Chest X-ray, AP view. Patient: 21 years old, sex M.
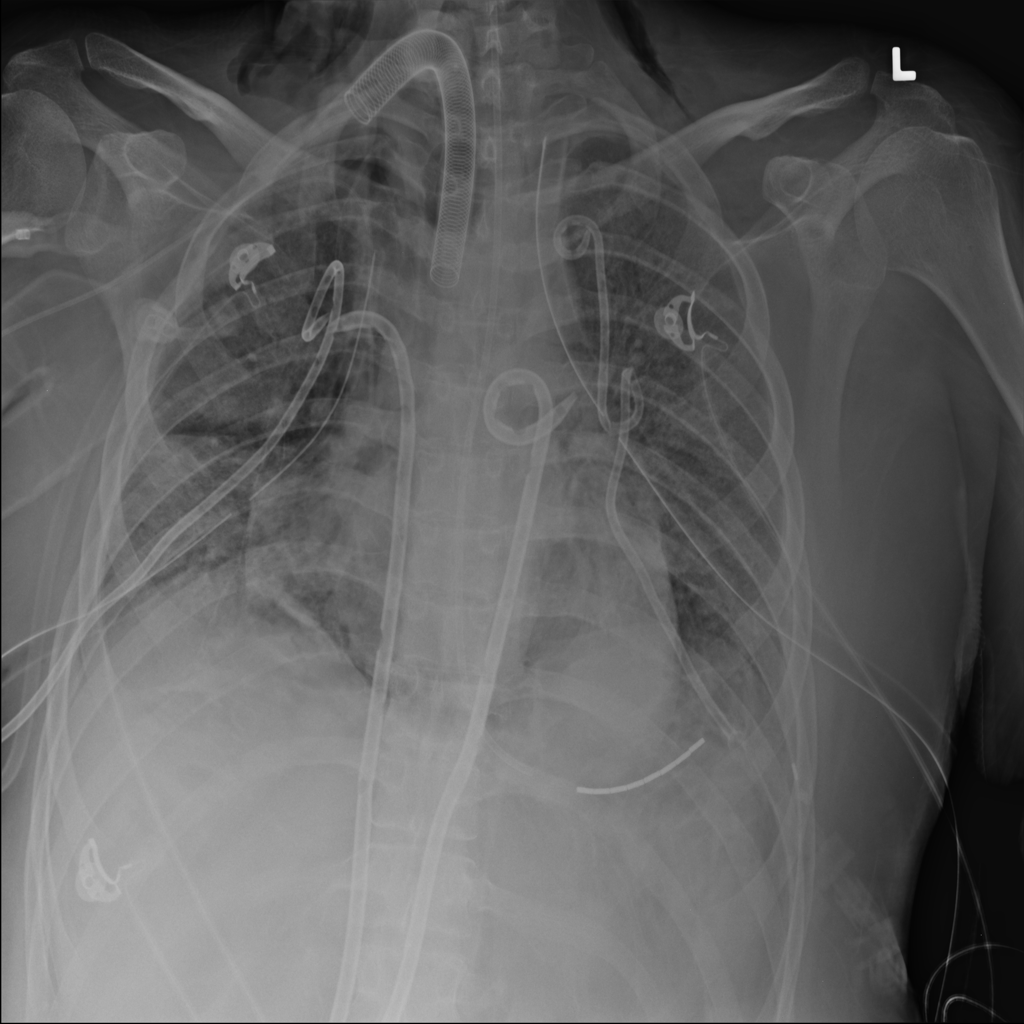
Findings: Pneumothorax